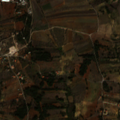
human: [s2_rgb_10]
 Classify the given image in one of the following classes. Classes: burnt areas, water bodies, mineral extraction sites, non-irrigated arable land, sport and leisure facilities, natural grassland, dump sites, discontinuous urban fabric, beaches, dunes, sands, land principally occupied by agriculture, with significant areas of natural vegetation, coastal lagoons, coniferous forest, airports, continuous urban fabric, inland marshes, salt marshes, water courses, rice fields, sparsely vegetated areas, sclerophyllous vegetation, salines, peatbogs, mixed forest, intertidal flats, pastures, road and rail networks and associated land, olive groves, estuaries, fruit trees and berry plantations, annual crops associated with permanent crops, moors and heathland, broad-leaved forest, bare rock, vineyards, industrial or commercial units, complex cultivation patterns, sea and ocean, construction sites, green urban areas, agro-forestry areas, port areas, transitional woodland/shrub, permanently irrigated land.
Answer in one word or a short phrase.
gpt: discontinuous urban fabric, olive groves, annual crops associated with permanent crops, land principally occupied by agriculture, with significant areas of natural vegetation